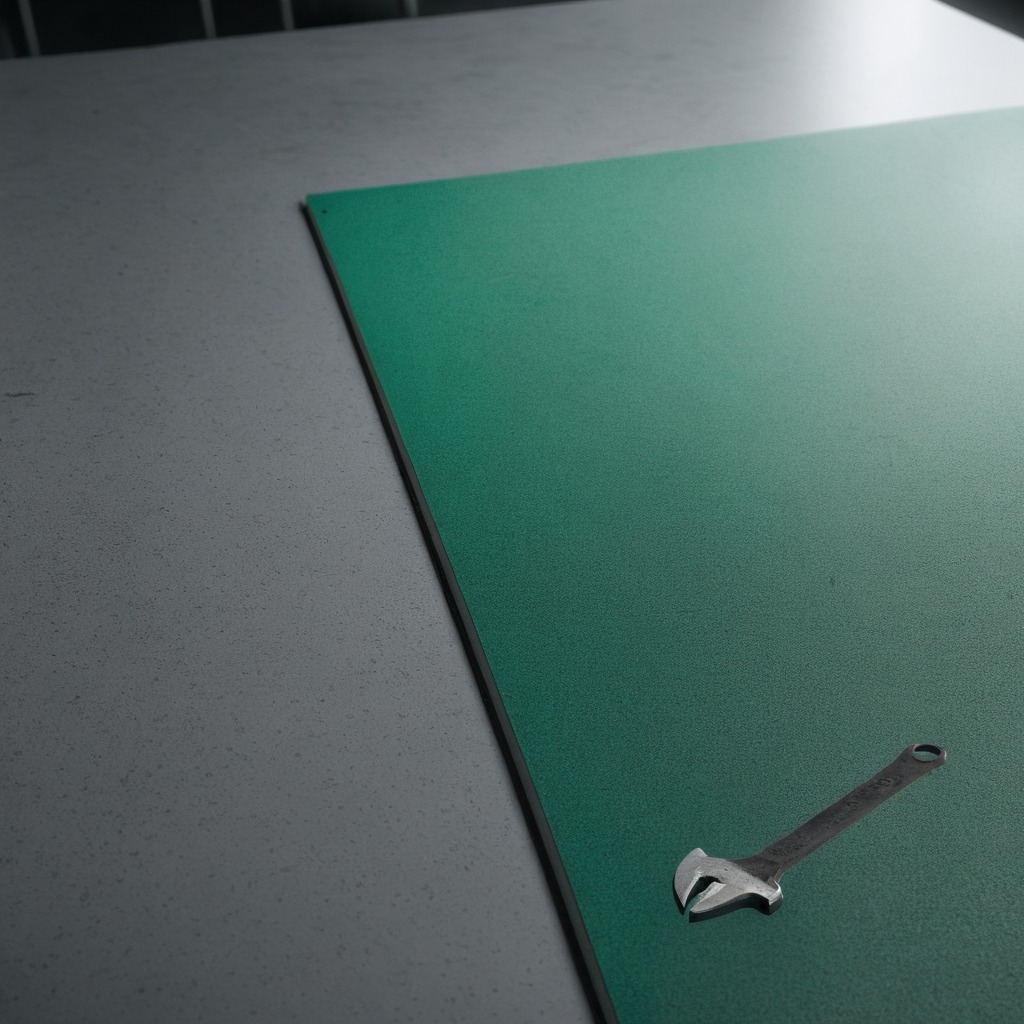
An wrench lies on a clean granite tabletop covered with a green rubber mat inside a workshop under bright overhead lighting crisp shadows high clarity worn but beneath the mat